Question: <URL>. Although I cannot test it, I guess this is the same for other mobile phones.
I guess this is because of the @media queries. However, if I try this on a normal pc with different screen widths, it looks like it should be.
Two questions:
- -
This is how the @media queries look like in my css file:
'''
@media (min-width: 600px) {
.col-lg-3 {
width: 50%;
float: left;
}
}
@media (min-width: 900px) {
.col-lg-3 {
width: 33.33%;
float: left;
}
}
@media (min-width: 1000px) {
.col-lg-3 {
width: 25%;
float: left;
}
}
@media (min-width: 1000px) {
.container {
max-width: 980px;
}
}
'''
The .container is the white box with the shadow, and the .col-lg-3 are the product boxes (4 in a row on a normal screen).
The .container should fill the screen on small screens, and be 980px wide on a big screen. However, it looks much smaller, and it looks like the .col-lg-3 has a width of 100%

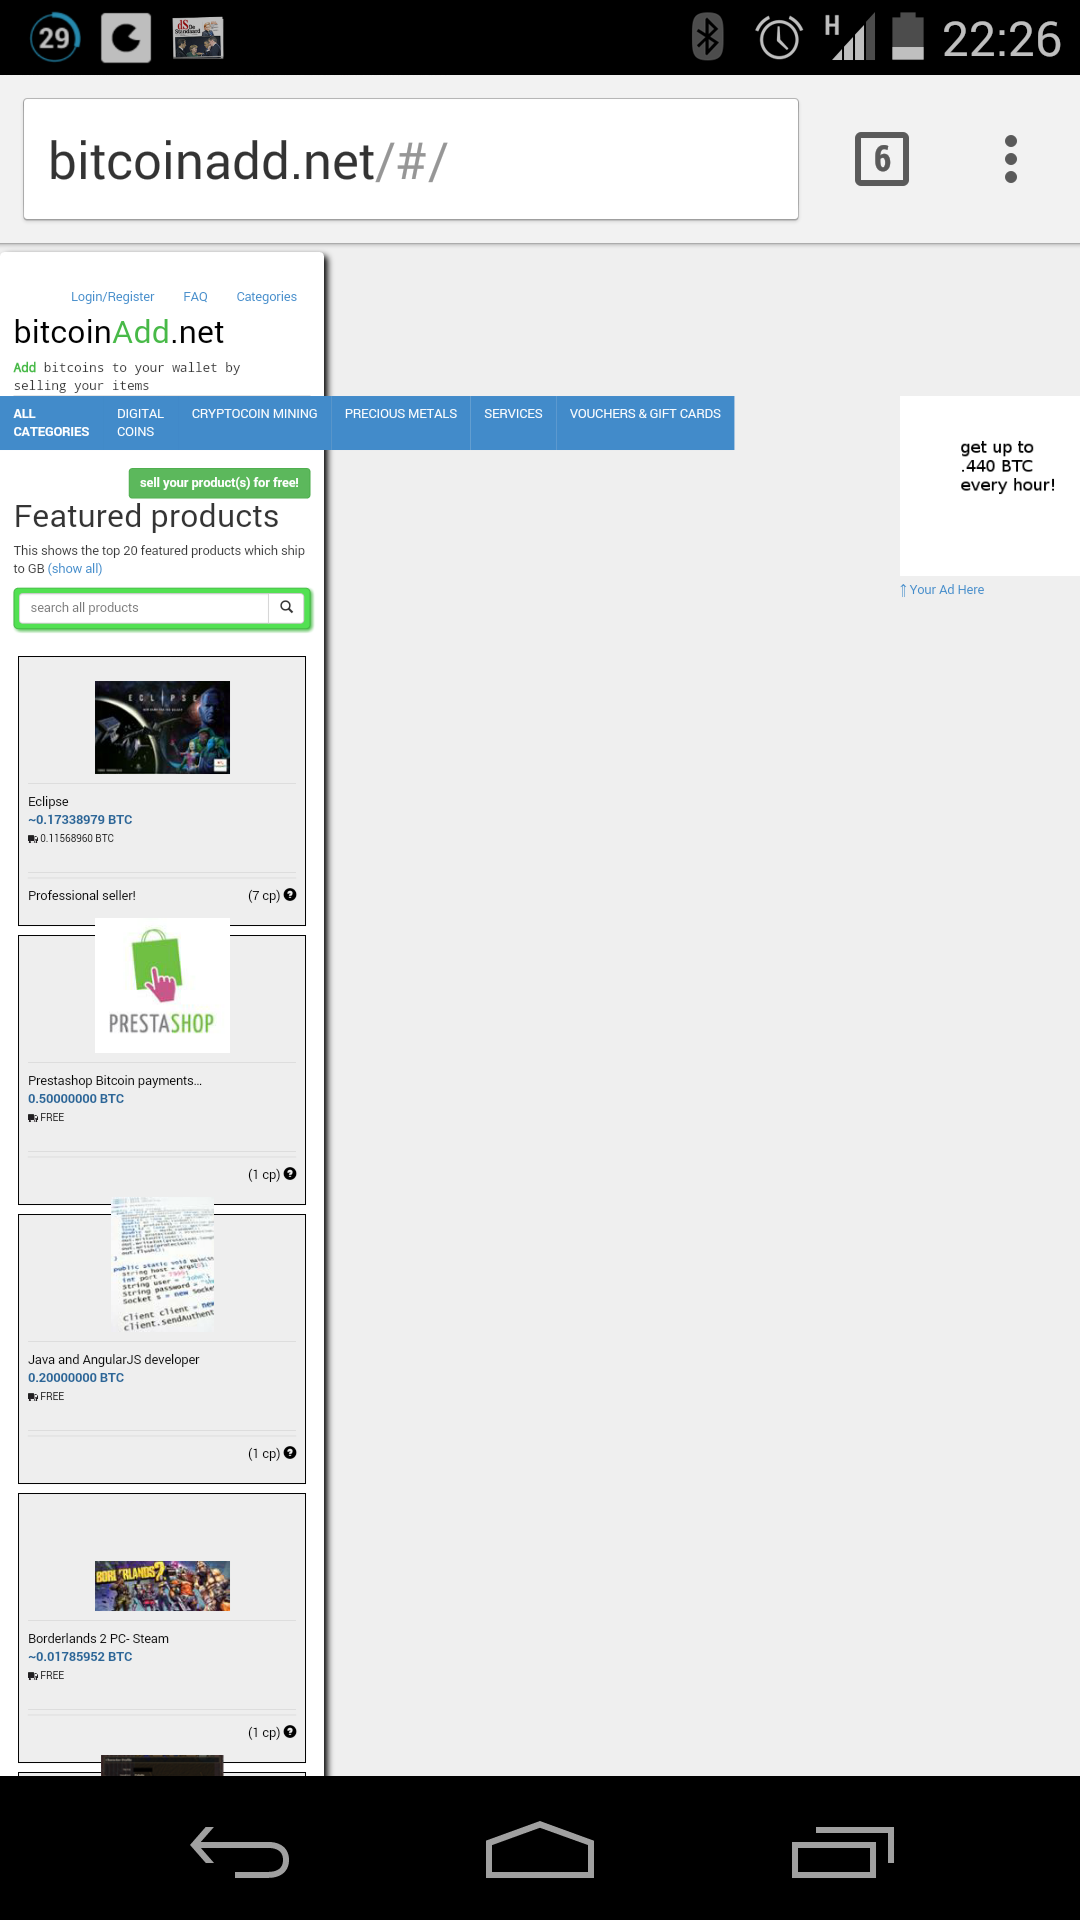
Answer: To elaborate @zazvomiki you can correct this behaviour by implementing the viewport meta tag and specifying that the viewport width should equal the width of the screen. Place the following in the element of your web page:
'''
<meta name="viewport" content="width=device-width, user-scalable=no">
'''
To answer the second part of your question can you test this behaviour on your PC you can use remote debugging with Chrome for Android which allows you to use developer tools from your PC to investigate the page on your phone. Then you can make live changes as you normally would in Chrome to test different ideas.
Remote debugging for Chrome: <URL>